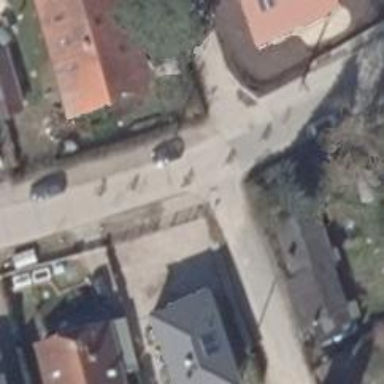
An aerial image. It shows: Residential road paved with concrete.